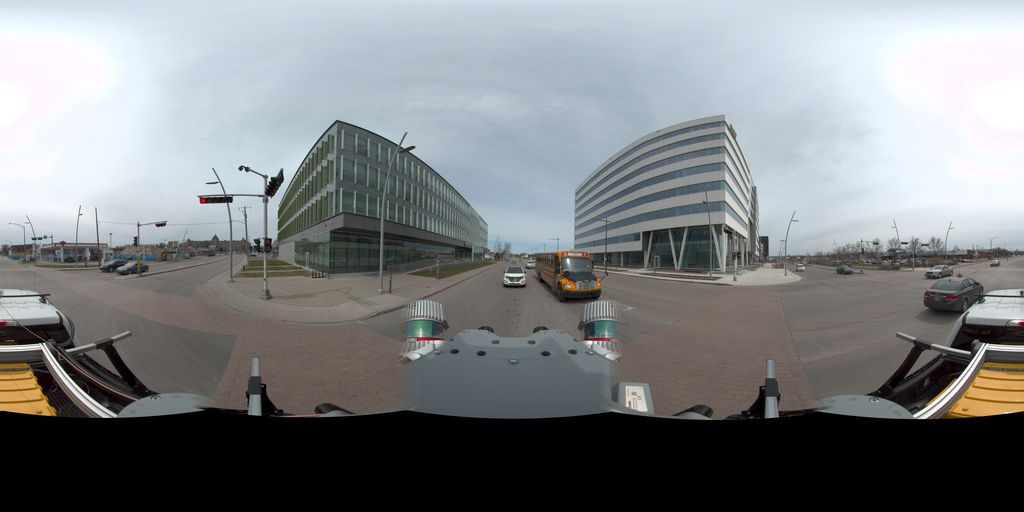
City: quebec_city